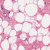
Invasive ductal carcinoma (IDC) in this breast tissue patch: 0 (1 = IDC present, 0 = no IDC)